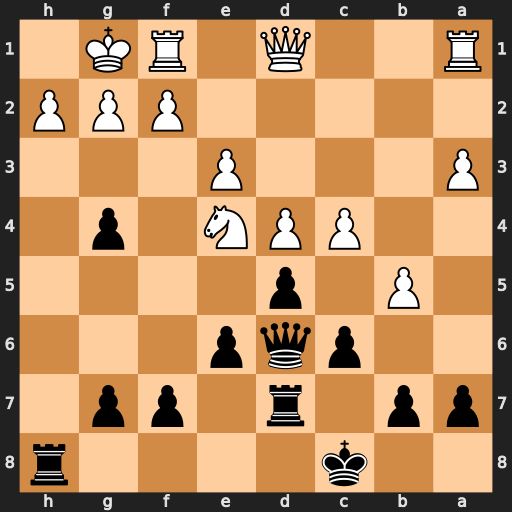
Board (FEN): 2k4r/pp1r1pp1/2pqp3/1P1p4/2PPN1p1/P3P3/5PPP/R2Q1RK1
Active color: b
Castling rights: -
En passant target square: -
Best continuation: Qxh2#